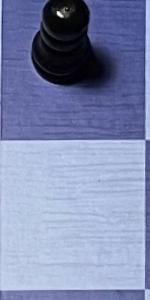
Label: Empty